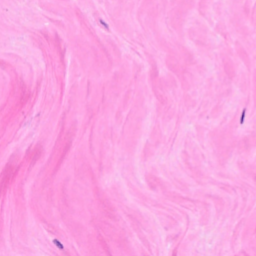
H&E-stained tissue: Breast